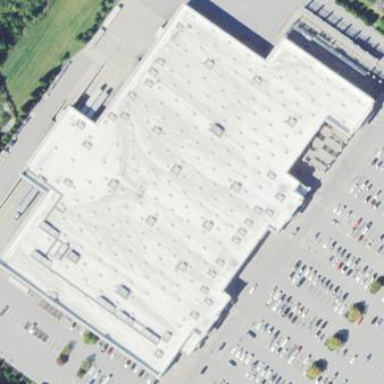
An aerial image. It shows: Supermarket building.